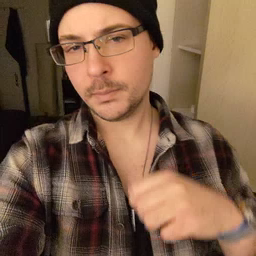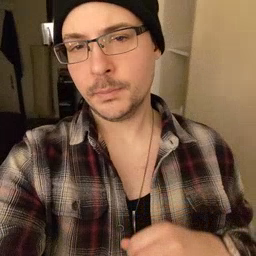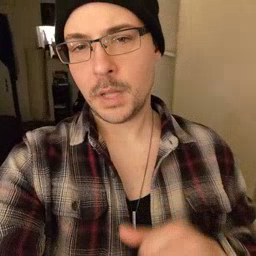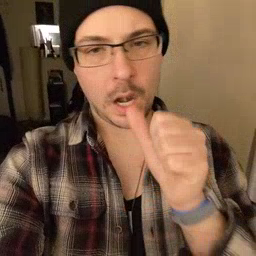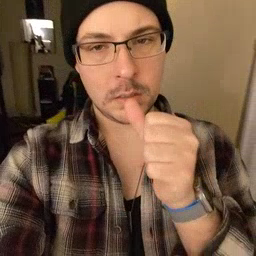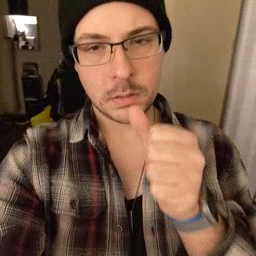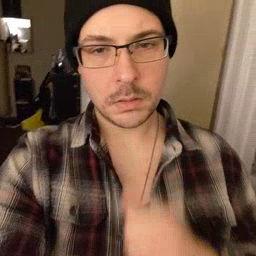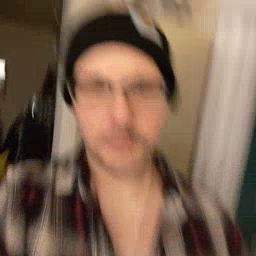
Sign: nuts